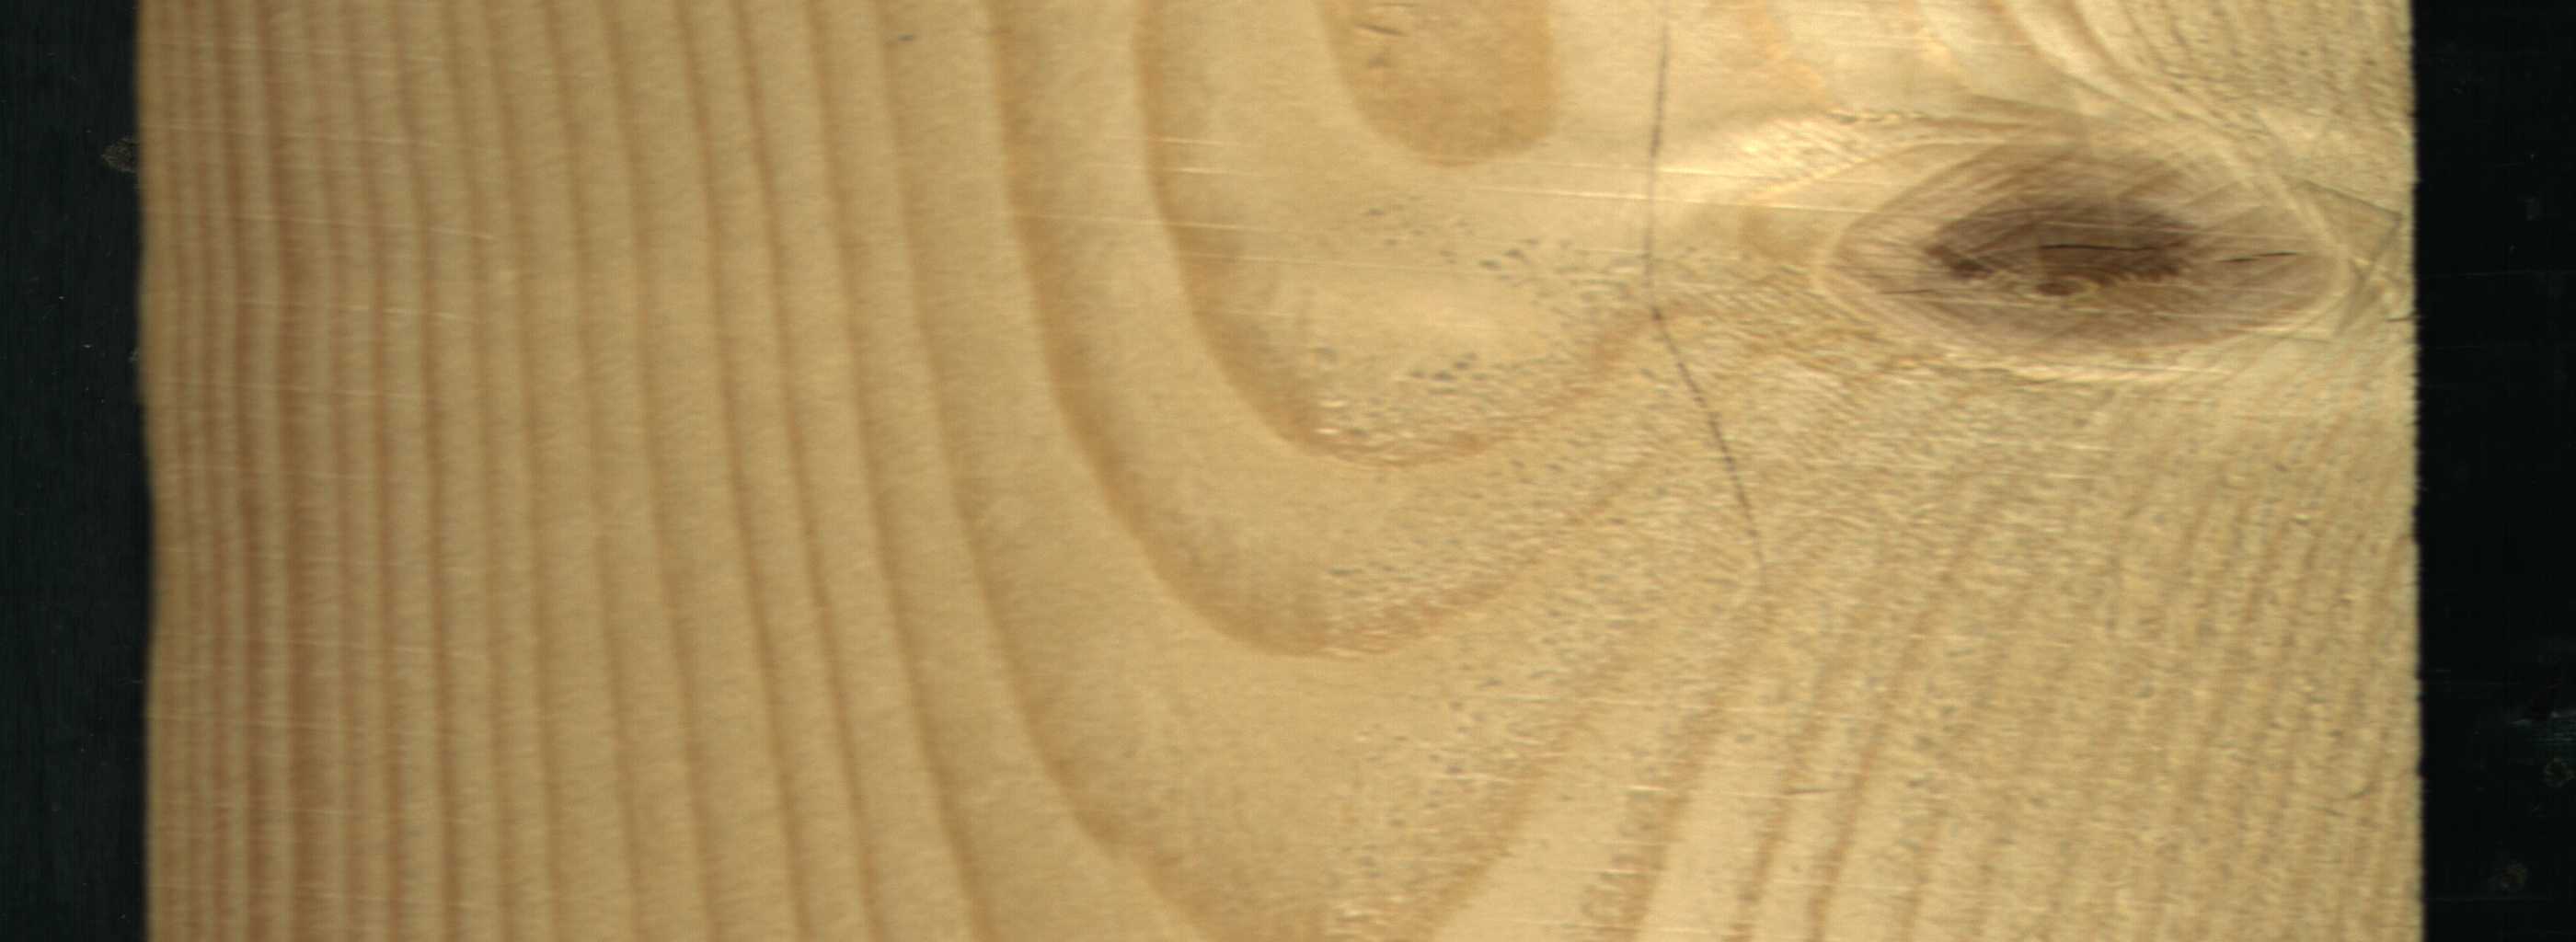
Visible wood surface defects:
Live_Knot